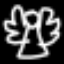
Label: angel